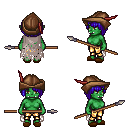
a pixel art fantasy rpg character, female body template, orc, green skin, gray tattered cape, gold greaves, blue pageboy hairstyle, leather cap, brown slippers, spear, four views (front, back, left, right), 2x2 character sprite sheet, small pixel art, hard edges, no anti-aliasing